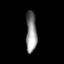
Tissue: lung
Cell type: T cells
Senescence score: 0.1672
Nuclear area (px): 444
Mean DAPI intensity: 136.419